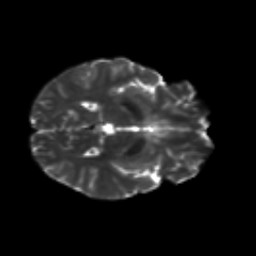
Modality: T2w
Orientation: axial
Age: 30
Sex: male
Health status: healthy
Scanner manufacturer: siemens
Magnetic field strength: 3 T
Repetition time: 8.6 s
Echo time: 0.095 s